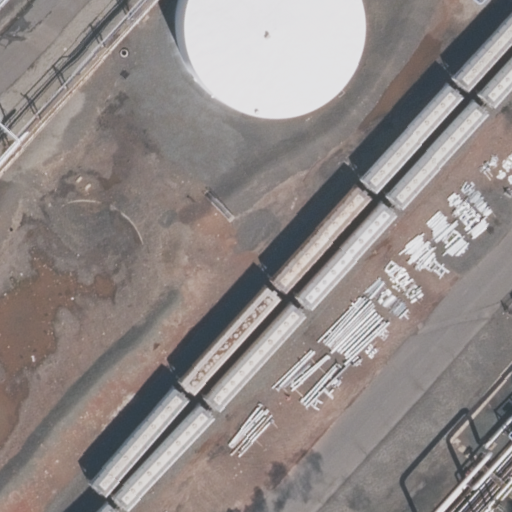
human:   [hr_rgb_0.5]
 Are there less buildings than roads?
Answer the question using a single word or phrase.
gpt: no

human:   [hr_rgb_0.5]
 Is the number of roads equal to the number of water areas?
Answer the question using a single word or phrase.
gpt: no

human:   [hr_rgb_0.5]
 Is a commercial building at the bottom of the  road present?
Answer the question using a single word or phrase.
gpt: no

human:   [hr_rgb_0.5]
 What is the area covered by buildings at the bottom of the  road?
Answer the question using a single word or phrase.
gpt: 0m2

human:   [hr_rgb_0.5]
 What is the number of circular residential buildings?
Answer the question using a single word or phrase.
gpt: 0

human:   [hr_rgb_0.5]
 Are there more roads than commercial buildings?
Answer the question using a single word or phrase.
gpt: yes

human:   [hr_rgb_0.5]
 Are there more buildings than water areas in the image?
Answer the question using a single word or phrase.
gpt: yes

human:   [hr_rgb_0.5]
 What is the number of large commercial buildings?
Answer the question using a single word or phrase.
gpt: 0

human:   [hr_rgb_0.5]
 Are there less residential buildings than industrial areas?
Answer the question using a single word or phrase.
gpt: no

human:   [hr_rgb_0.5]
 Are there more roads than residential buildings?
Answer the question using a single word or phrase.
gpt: no

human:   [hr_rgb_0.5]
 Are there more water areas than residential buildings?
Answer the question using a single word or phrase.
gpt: no

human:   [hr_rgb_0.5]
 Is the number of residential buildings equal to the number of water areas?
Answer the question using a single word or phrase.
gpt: no

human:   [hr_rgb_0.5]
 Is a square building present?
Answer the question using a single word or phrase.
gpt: no

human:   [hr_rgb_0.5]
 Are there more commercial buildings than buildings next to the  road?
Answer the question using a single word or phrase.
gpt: no

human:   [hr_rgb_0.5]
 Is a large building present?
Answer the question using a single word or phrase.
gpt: yes

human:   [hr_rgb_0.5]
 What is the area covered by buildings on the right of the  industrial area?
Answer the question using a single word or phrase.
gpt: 633m2

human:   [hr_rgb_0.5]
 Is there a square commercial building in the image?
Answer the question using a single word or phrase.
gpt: no

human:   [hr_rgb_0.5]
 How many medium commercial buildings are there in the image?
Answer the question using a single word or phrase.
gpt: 0

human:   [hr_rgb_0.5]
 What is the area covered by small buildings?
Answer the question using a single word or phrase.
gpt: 0m2

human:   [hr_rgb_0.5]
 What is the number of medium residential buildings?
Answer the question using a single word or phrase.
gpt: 0

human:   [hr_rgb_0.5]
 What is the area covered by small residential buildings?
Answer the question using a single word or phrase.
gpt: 0m2

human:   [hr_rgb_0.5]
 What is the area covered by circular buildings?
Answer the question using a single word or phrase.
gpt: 0m2

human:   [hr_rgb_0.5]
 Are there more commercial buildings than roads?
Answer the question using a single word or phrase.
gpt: no

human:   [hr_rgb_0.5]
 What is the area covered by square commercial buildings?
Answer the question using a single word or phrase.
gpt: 0m2

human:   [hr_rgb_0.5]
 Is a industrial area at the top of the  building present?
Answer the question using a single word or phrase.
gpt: no

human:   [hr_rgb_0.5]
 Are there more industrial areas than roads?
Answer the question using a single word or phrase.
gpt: no

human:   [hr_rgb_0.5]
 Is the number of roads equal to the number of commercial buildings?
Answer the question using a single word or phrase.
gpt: no

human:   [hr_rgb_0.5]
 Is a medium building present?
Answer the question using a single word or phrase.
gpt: no

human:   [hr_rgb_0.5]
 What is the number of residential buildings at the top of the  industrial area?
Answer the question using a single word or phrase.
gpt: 1

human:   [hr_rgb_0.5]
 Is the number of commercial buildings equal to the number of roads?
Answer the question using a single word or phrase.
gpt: no

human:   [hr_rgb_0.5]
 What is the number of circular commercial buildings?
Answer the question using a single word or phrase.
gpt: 0

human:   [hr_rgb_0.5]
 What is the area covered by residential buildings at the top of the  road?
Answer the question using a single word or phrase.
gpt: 633m2

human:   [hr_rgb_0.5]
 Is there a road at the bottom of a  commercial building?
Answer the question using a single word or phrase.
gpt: no

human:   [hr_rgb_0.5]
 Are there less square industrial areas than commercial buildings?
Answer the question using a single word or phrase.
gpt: no

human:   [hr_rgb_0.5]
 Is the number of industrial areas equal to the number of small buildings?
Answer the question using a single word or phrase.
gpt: no

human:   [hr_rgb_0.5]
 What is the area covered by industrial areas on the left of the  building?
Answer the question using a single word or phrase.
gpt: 10583m2